Aerial crown-view tile of a tropical tree (Barro Colorado Island, Panama), acquired 20250715:
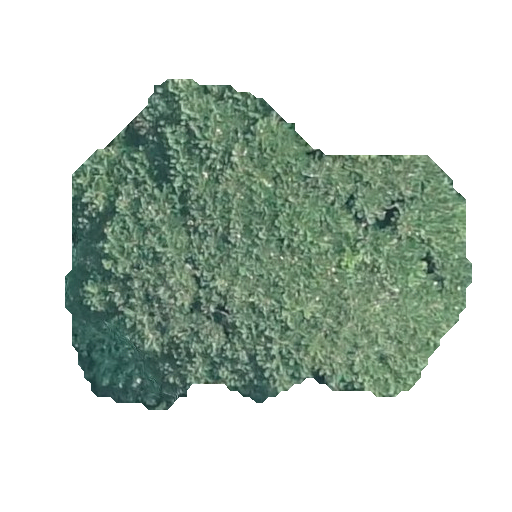
Species: Jacaranda copaia
GBIF accepted scientific name: Jacaranda copaia
Crown area: 147.944 m²